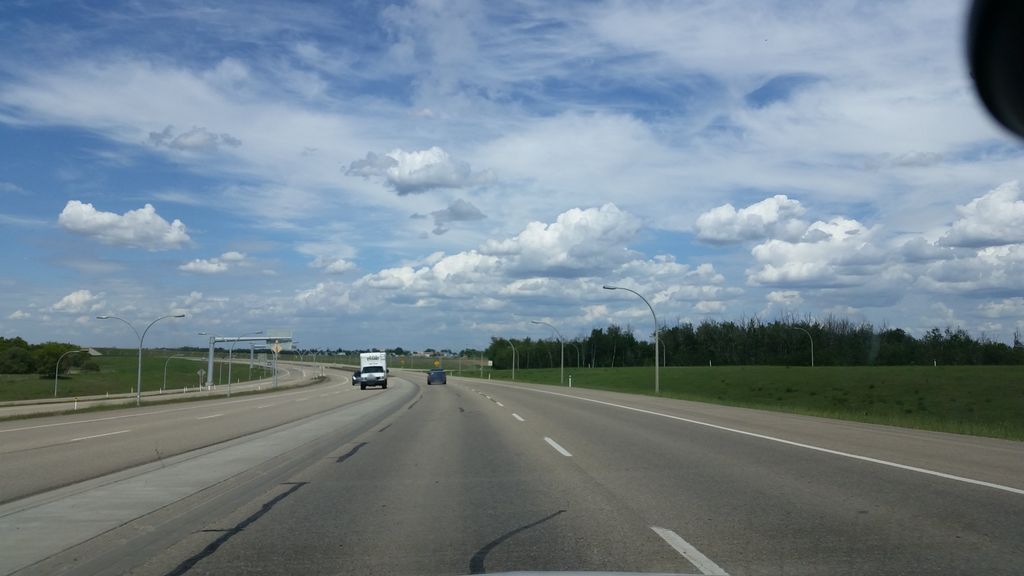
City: edmonton